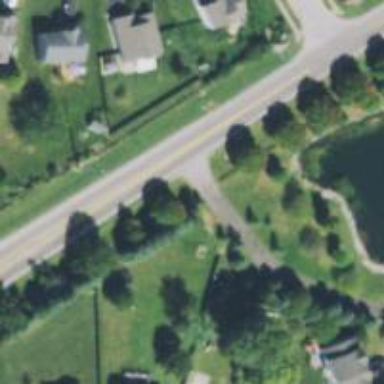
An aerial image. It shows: Secondary road.